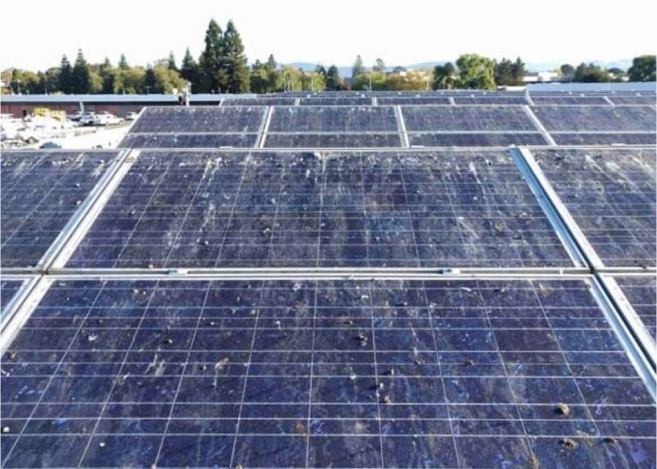
Label: Bird-drop